Aerial crown-view tile of a tropical tree (Barro Colorado Island, Panama), acquired 20250124:
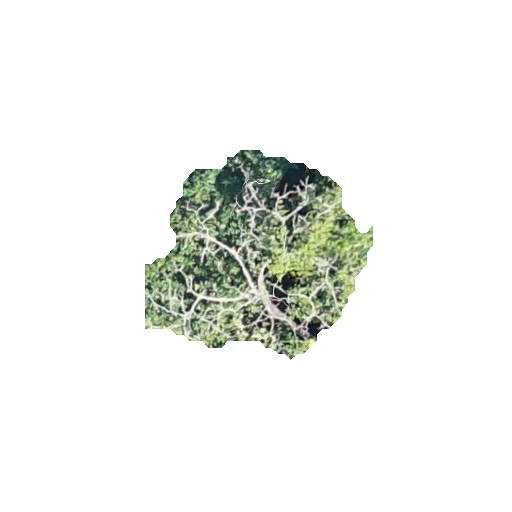
Species: Hieronyma alchorneoides
GBIF accepted scientific name: Hieronyma alchorneoides
Crown area: 48.636 m²